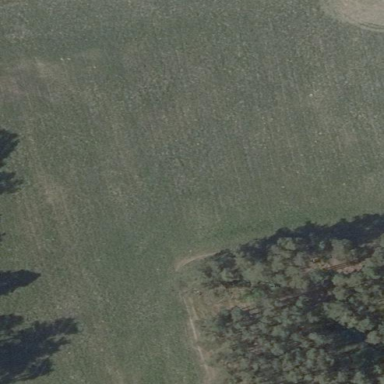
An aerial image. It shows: Beautiful meadow.